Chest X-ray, PA view. Patient: 25 years old, sex M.
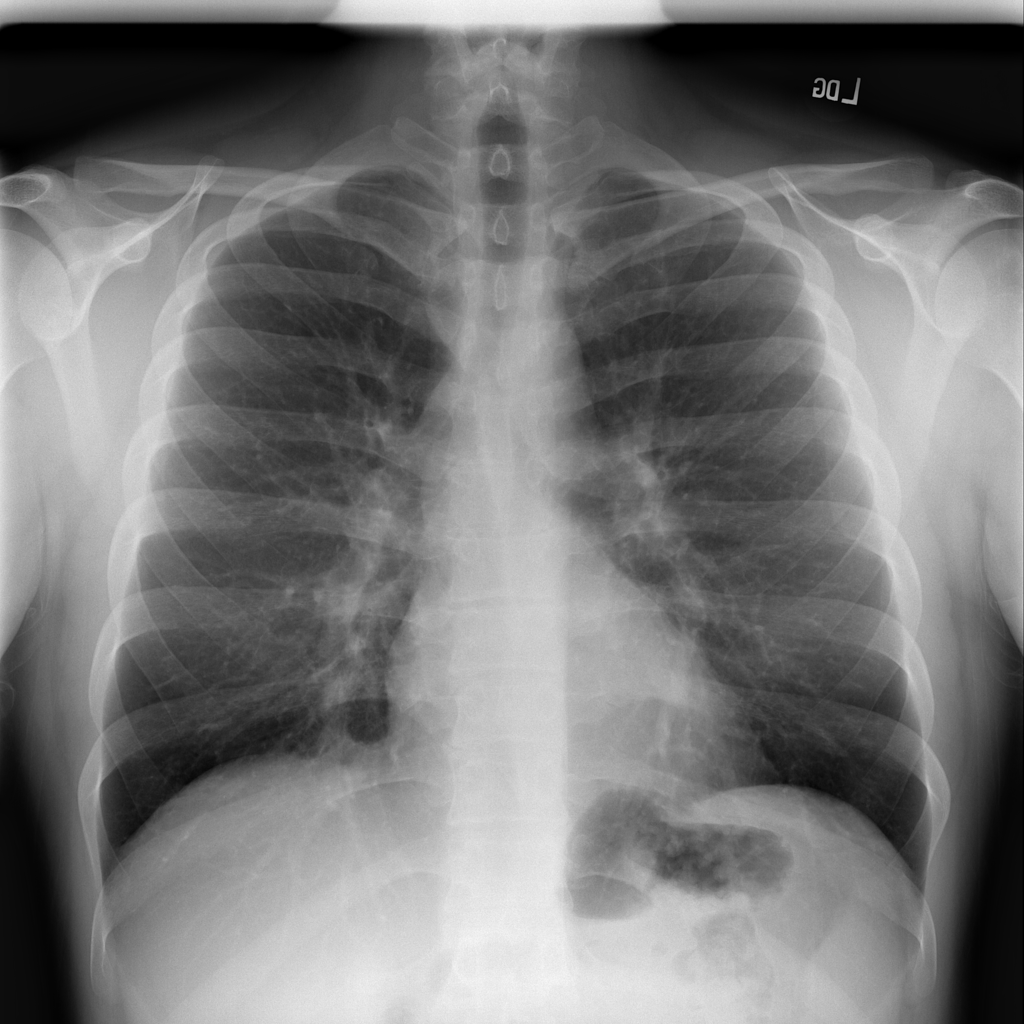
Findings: No Finding